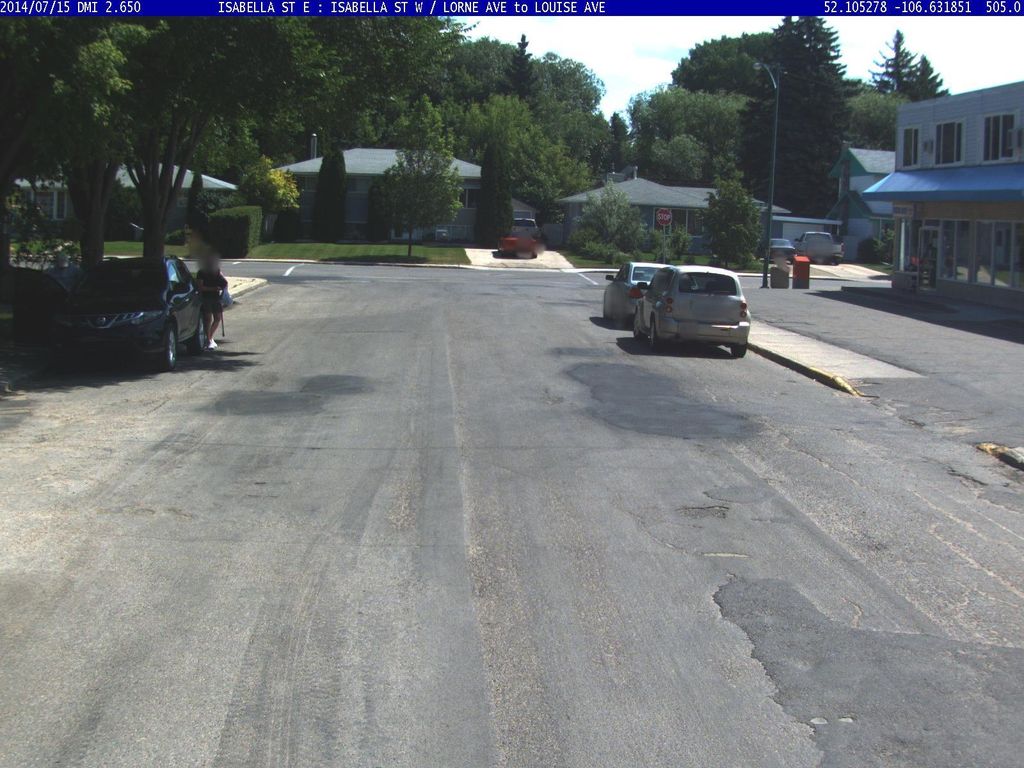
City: saskatoon